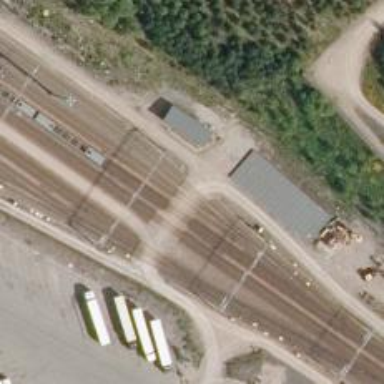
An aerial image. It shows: Level crossing with saltire marking.